Interaction volume radius: 10 \u00c5
Interaction volume height: 20 \u00c5
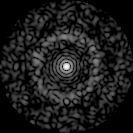
Disorder parameter: 0.8334